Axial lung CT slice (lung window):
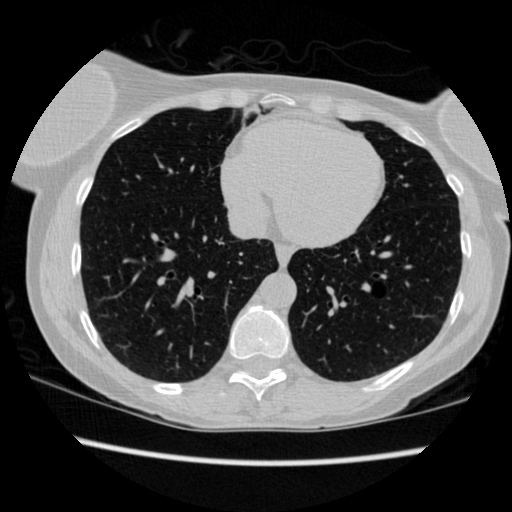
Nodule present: no